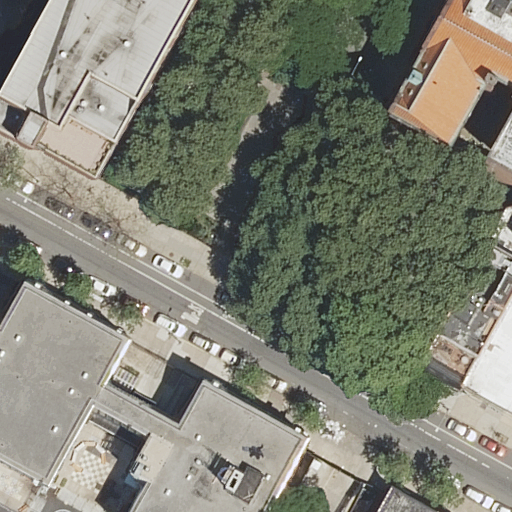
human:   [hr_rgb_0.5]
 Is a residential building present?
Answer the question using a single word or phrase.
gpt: yes

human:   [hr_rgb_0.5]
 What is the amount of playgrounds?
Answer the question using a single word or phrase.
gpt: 1

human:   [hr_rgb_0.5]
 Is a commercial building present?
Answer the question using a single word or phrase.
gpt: no

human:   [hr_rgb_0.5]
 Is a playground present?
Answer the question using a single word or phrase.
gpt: yes

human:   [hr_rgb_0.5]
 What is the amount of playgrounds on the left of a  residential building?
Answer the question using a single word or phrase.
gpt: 1

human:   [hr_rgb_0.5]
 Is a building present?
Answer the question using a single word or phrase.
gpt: yes

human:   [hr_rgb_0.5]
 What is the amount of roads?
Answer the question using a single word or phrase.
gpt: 2

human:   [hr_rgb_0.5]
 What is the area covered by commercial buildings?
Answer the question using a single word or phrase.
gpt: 0m2

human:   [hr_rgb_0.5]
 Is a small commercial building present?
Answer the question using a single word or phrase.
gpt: no

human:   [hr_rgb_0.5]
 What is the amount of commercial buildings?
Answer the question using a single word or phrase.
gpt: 0

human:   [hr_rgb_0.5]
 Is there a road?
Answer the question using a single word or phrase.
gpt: yes

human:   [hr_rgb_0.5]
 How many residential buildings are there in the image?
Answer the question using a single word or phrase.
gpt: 5

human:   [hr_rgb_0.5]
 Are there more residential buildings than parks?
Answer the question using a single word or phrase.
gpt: yes

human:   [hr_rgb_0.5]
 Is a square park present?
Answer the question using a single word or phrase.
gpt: no

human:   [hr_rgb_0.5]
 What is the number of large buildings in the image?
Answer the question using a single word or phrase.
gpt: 2

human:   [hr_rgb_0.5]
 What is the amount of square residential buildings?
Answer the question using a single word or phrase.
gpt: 0

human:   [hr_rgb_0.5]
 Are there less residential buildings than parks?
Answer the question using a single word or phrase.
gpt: no

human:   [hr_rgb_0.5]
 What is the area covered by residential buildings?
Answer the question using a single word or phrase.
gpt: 1733m2

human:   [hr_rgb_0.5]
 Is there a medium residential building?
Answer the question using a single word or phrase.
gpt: yes

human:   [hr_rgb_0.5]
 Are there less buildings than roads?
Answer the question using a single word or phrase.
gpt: no

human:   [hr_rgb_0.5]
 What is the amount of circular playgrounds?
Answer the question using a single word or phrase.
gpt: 0

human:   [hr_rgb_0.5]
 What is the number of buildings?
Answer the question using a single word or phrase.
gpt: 6

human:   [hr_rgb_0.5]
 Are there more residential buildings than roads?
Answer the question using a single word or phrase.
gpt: yes

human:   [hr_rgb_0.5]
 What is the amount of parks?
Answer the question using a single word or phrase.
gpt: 1

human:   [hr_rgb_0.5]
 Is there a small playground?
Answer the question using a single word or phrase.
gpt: yes

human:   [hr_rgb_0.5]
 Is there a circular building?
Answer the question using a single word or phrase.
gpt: no

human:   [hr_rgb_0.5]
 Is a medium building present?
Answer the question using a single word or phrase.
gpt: yes

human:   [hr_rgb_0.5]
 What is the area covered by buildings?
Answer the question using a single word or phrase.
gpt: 3025m2

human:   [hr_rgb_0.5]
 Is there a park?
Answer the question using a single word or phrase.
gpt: yes

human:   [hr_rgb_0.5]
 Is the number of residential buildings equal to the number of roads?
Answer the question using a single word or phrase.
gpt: no

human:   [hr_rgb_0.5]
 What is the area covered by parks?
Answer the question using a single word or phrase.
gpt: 2878m2

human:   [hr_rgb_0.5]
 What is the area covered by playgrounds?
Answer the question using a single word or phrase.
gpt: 0m2

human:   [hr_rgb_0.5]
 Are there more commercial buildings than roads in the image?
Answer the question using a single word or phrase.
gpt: no

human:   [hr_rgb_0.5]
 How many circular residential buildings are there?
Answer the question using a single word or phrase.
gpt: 0

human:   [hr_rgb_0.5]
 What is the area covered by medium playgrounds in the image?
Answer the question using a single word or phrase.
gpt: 0m2

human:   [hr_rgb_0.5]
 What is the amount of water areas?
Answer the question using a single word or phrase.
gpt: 0

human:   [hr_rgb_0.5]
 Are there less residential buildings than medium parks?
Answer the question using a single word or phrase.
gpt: no

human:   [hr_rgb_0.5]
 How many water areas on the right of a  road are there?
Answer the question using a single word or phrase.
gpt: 0

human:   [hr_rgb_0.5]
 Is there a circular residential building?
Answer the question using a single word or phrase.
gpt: no

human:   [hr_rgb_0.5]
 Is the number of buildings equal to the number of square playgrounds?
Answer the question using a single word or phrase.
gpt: no

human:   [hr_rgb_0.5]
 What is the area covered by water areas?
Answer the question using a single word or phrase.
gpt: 0m2

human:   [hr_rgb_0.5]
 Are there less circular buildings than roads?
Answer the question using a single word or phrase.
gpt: yes

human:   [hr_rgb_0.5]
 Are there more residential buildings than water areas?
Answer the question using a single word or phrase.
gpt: yes

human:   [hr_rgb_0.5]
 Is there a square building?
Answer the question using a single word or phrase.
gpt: no

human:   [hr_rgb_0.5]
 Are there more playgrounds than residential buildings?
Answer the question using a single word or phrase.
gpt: no

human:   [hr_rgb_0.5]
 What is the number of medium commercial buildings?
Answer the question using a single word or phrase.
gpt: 0

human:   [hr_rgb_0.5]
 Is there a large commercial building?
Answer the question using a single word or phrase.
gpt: no

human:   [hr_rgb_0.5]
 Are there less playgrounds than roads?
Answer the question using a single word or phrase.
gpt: yes

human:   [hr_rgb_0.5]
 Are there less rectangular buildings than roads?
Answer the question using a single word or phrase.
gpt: no

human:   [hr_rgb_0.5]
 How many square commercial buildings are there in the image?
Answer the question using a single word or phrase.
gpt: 0

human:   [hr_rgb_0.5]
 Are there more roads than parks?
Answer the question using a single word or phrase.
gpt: yes

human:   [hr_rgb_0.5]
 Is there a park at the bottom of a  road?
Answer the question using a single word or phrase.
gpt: no

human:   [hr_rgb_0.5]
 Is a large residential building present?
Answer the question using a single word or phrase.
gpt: yes

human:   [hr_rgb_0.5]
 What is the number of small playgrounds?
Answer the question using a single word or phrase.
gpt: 1

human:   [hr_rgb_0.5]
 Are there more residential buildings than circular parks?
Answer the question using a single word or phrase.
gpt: yes

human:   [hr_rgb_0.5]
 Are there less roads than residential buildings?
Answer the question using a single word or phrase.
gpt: yes

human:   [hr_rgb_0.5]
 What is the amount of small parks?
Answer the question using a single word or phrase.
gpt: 0

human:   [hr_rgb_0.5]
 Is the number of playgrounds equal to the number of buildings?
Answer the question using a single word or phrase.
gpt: no

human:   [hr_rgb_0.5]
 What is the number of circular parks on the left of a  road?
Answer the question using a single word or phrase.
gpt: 0

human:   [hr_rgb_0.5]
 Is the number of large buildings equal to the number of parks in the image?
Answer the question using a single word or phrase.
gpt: no

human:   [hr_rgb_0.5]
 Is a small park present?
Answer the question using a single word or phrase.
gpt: no

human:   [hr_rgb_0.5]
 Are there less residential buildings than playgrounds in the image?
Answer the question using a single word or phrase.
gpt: no

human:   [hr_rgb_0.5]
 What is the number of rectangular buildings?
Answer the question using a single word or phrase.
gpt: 3

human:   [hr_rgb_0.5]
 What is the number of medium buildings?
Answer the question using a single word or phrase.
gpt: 3